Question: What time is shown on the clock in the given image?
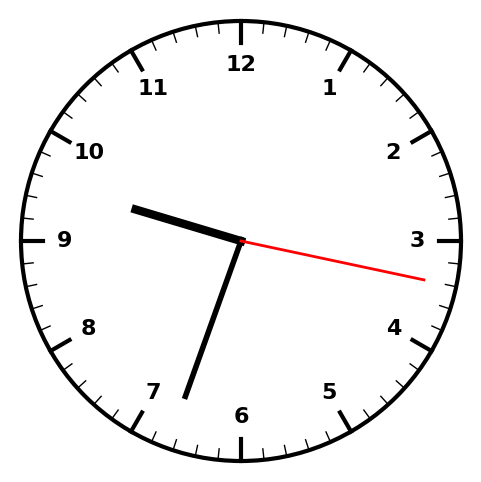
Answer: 09:33:17